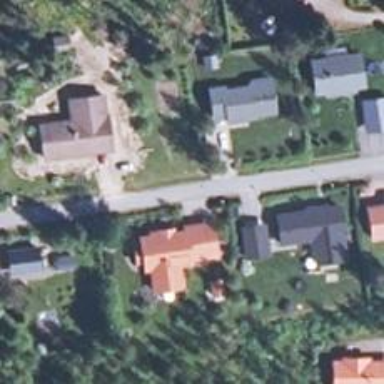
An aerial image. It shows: Living street.